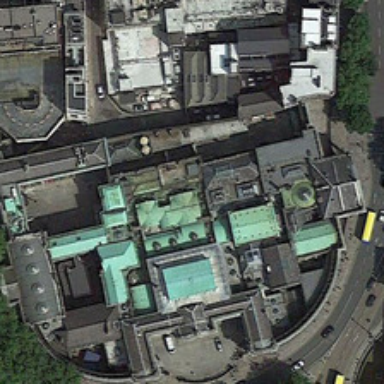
A church is near several green trees and a road with some cars .